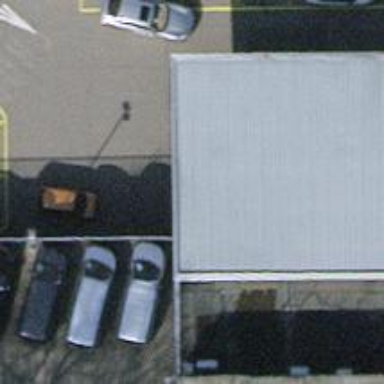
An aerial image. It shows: Surveillance system is in place.